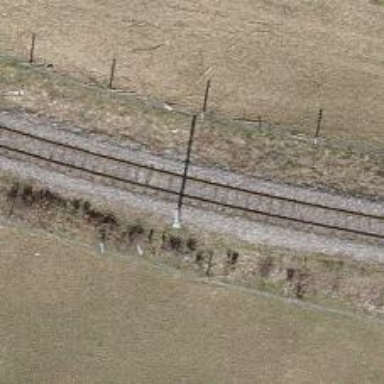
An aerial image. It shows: Narrow-gauge railway with 1 track. The tracks are electrified with contact line.